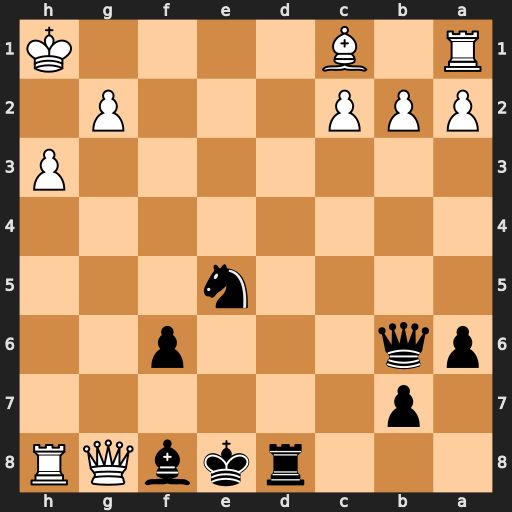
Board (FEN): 3rkbQR/1p6/pq3p2/4n3/8/7P/PPP3P1/R1B4K
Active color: b
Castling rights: -
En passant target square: -
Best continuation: Rd1+ Kh2 Qg1+ Kg3 Qe1+